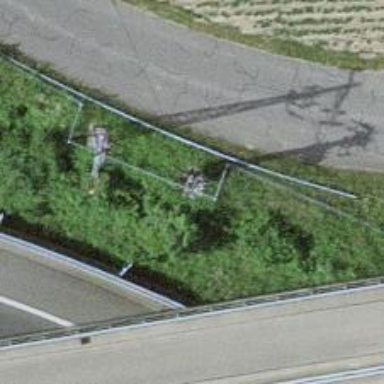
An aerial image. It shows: Power pole.